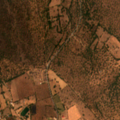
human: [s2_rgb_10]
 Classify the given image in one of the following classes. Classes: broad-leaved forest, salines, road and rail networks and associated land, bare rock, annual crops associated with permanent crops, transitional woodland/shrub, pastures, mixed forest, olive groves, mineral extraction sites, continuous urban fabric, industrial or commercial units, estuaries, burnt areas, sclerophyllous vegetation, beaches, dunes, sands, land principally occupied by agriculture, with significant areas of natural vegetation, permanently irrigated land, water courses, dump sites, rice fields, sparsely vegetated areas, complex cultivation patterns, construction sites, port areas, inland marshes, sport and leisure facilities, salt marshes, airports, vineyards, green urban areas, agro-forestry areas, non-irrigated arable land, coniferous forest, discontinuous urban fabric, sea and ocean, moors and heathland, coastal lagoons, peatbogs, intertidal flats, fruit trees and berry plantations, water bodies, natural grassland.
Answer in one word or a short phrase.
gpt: complex cultivation patterns, agro-forestry areas